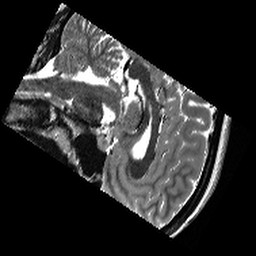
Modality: T2w
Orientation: sagittal
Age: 24
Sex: female
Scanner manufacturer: siemens
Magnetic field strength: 3 T
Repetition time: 13.15 s
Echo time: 0.082 s